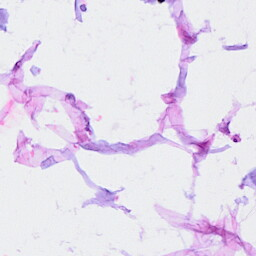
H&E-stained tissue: Breast